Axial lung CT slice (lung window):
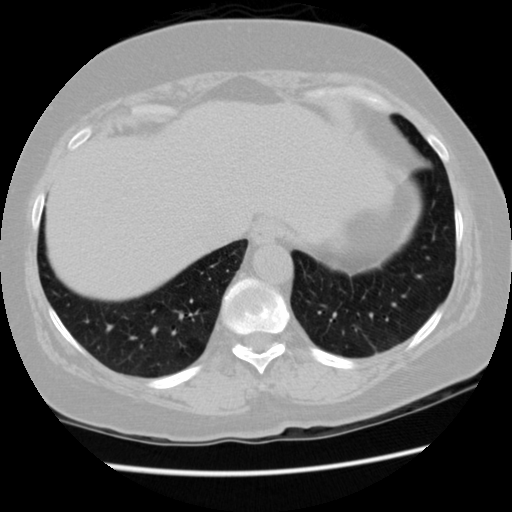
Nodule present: no